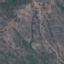
Land use / land cover class: HerbaceousVegetation